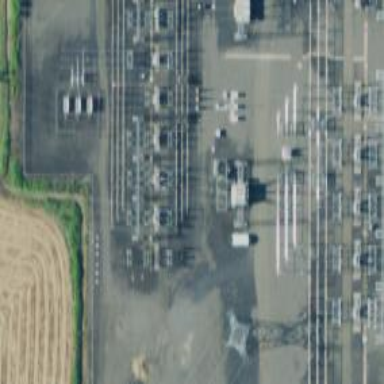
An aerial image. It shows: Outdoor switch for power.